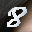
Label: 8